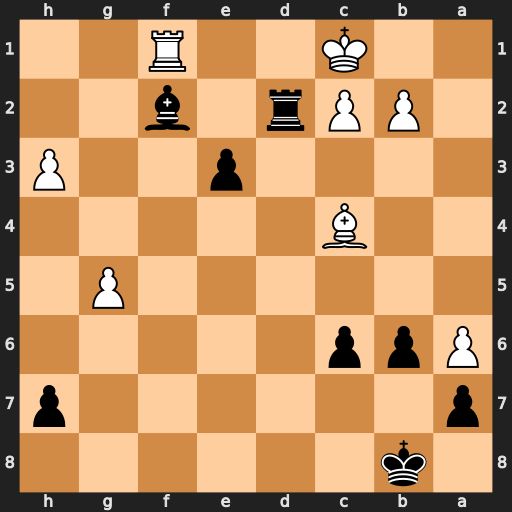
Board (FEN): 1k6/p6p/Ppp5/6P1/2B5/4p2P/1PPr1b2/2K2R2
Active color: b
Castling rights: -
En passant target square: -
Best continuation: b5 Rxf2 Rxf2